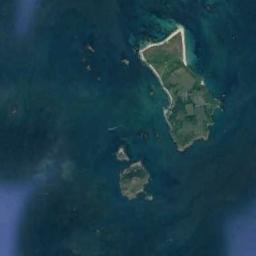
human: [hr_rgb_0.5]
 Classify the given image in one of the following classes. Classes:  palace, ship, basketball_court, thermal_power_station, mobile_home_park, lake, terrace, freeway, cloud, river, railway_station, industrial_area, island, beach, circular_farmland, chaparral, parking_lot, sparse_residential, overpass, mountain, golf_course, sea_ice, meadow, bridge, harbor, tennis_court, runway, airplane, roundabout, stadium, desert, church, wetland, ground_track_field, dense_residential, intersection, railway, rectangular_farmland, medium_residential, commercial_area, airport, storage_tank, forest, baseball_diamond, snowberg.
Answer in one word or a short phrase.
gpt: island